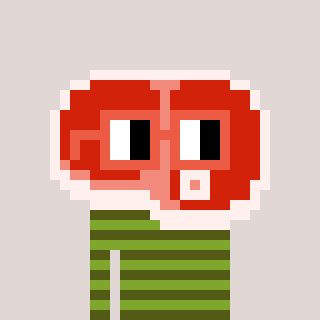
a pixel art character with square orange glasses, a steak-shaped head and a slimegreen-colored body on a warm background